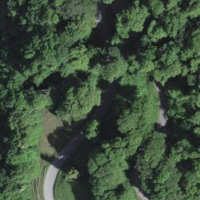
EUNIS habitat code: 41
Species observed at this site:
Erigeron canadensis